Question: I'm working on a new project in PHP and try to use MVC for this (use it the first time in PHP). I created an autoloader-class, which includes my controllers if I call them (got the code from the web somewhere).
Now, I've got another problem: I can call my controllers, but I can't call my views and models from my controller.
My autoload.php looks like this:
'''
<?php
spl_autoload_register(function ($class) {
include 'controller/' . $class . '.php';
});
'''
My workspace looks like this:

What can I do to autoload my Model and View classes without including them?
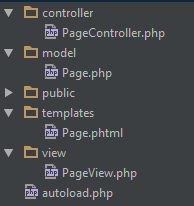
Answer: Use and then use the or autoload standard.
Google will be your friend :-)